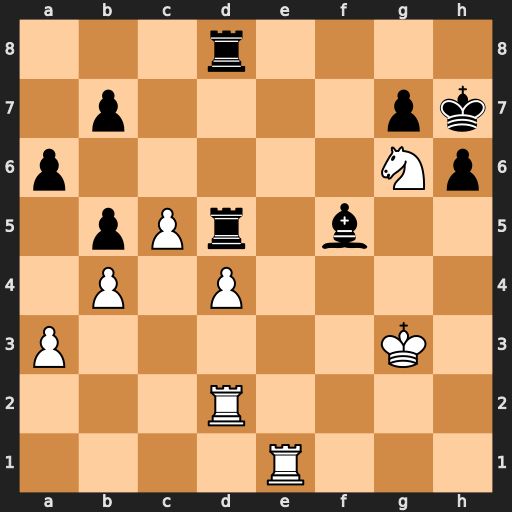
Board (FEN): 3r4/1p4pk/p5Np/1pPr1b2/1P1P4/P5K1/3R4/4R3
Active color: w
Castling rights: -
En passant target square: -
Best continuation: Ne7 Rxd4 Rxd4 Rxd4 Nxf5